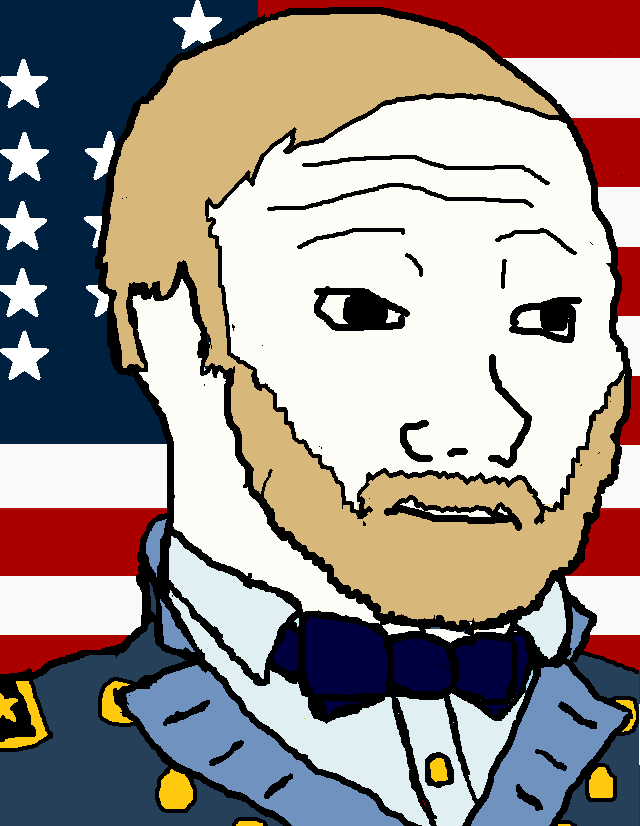
Label: 5_Wojak_with_Background